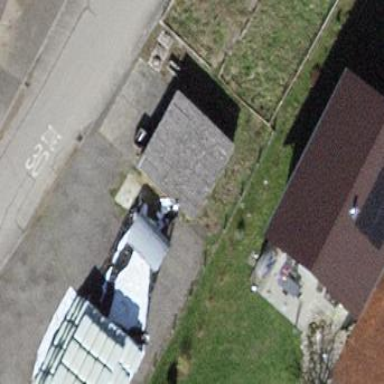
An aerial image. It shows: Garage.